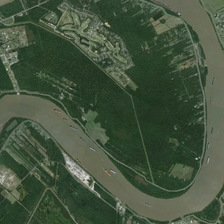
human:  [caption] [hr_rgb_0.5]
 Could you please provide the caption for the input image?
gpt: many green tree are in two sides of a curved river .

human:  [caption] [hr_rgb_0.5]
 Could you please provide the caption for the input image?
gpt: many green tree are in two sides of a curved river .

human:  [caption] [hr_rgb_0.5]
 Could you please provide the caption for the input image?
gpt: many green tree are in two sides of a curved river .

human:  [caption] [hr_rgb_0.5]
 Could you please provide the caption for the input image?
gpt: many green tree are in two sides of a curved river .

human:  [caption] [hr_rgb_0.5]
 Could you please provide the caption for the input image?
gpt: many green tree are in two sides of a curved river .